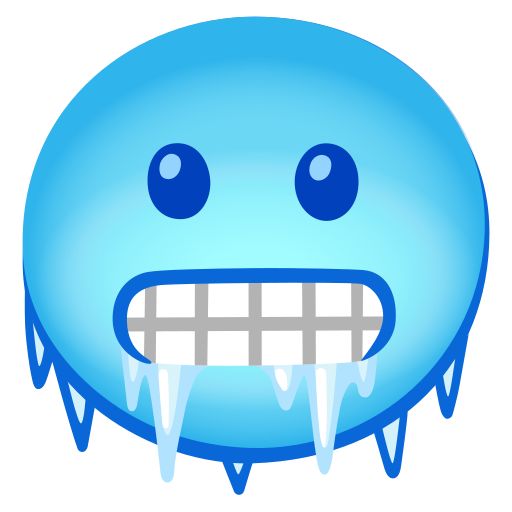
Emoji: 🥶